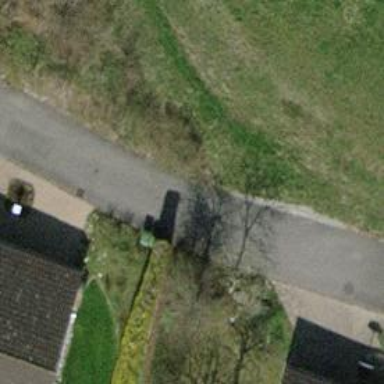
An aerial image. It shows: Hedge barrier.